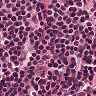
Metastatic tissue present: no